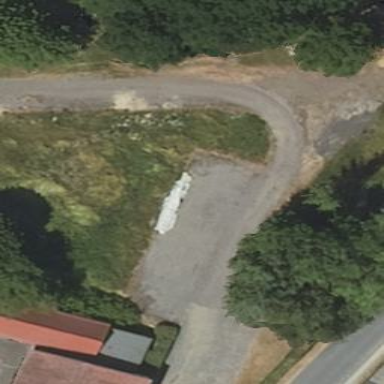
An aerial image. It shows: Parking area with asphalt surface.